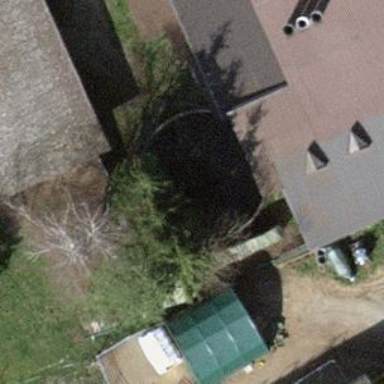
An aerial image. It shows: Building with storage tank.